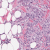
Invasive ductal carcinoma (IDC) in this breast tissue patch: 1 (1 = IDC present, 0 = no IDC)